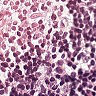
Metastatic tissue present: yes